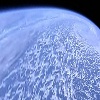
Label: cloud